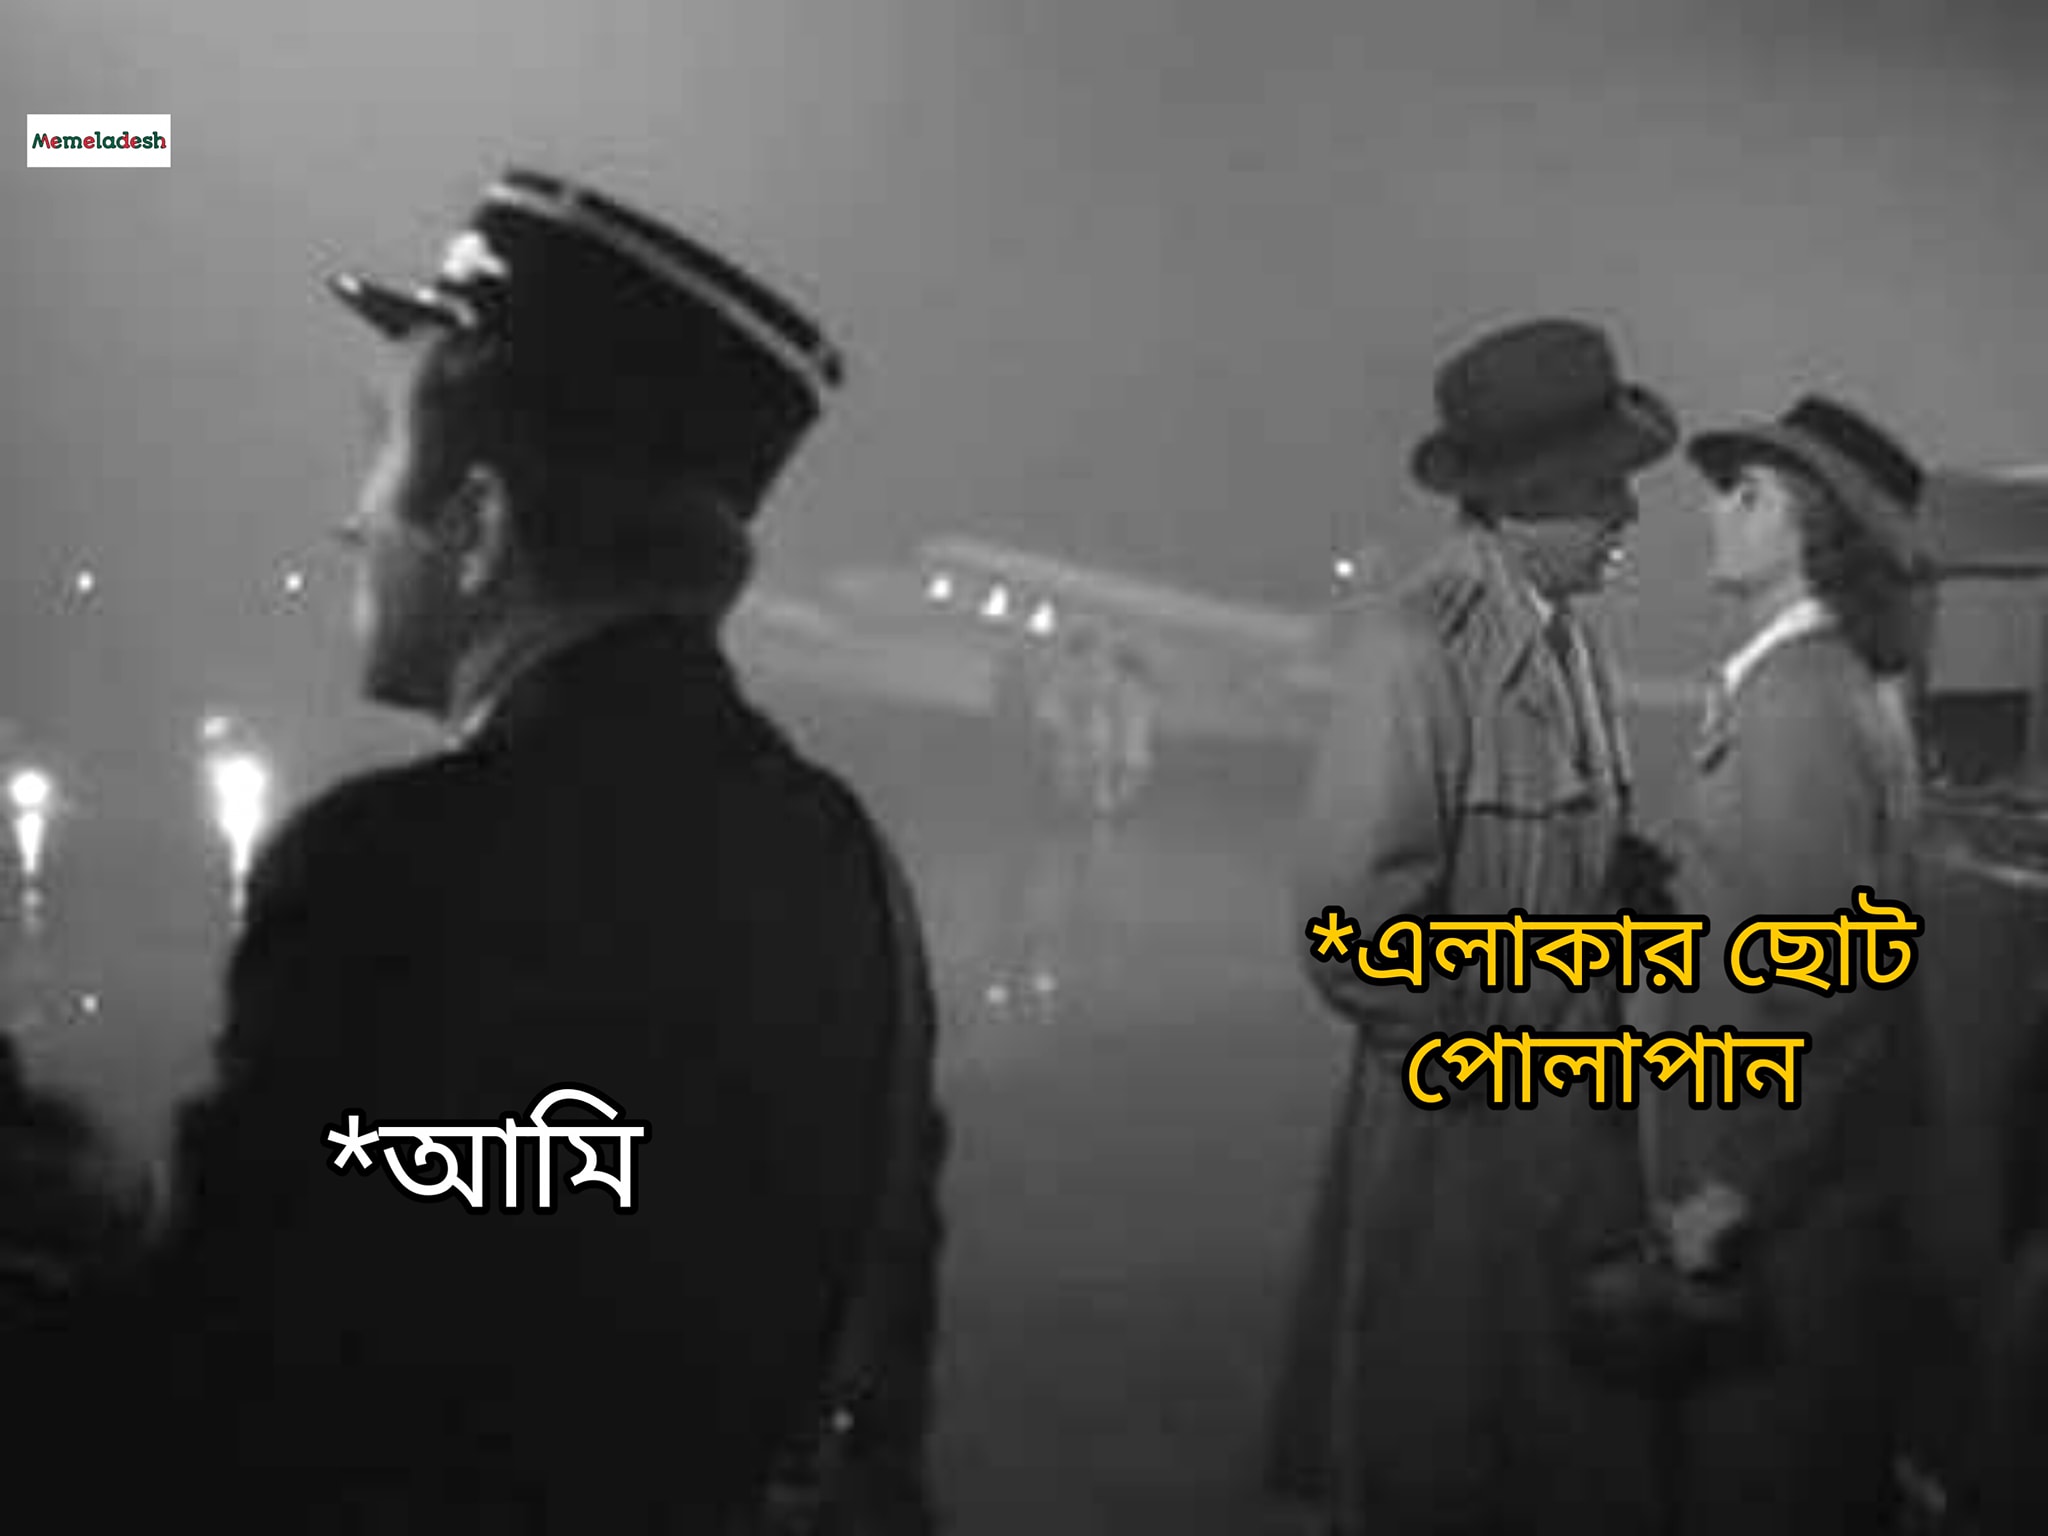
Caption: *আমি     *এলাকার ছোট পোলাপান
Label: non-hate